Interaction volume radius: 5 \u00c5
Interaction volume height: 30 \u00c5
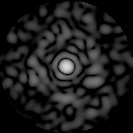
Disorder parameter: 0.8387